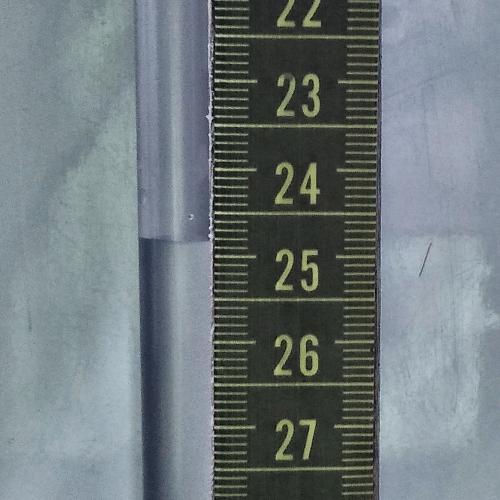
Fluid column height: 24.8 cm